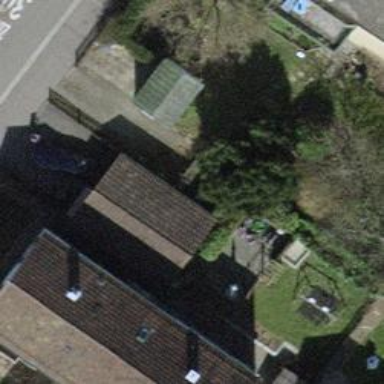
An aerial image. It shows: Group of garages.